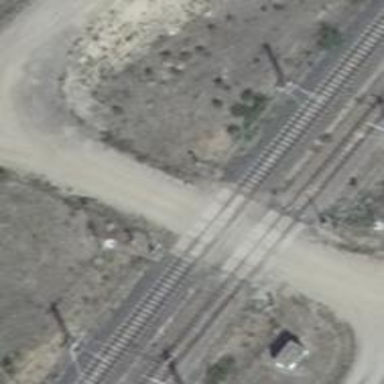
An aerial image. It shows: Railway level crossing.